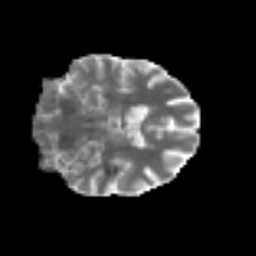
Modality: MD
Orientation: coronal
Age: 75
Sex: male
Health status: ill
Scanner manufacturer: siemens
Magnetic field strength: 3 T
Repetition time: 8.7 s
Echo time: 0.11 s